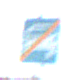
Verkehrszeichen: EndeKraftfahrstrasse
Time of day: MorningAfternoon
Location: Outdoor (Suburban)
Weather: PartlyCloudy
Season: NotSpecified
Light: Natural